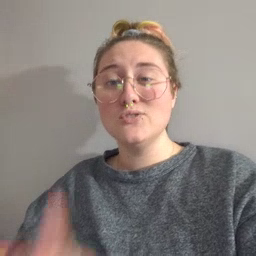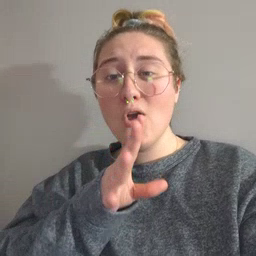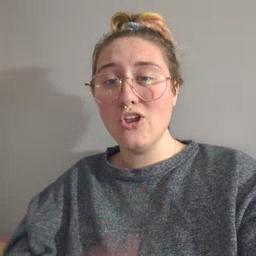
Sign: talk